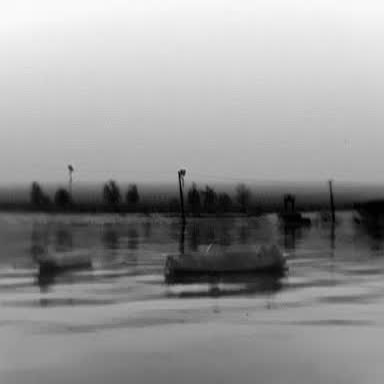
There are two objects shown in the infrared image, including a container_ship, and a liner.